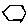
Label: hexagon